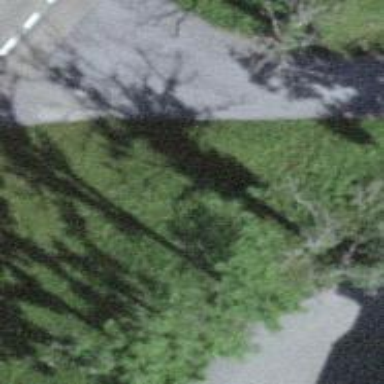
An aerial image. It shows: Evergreen tree with needle-leaved leaves.